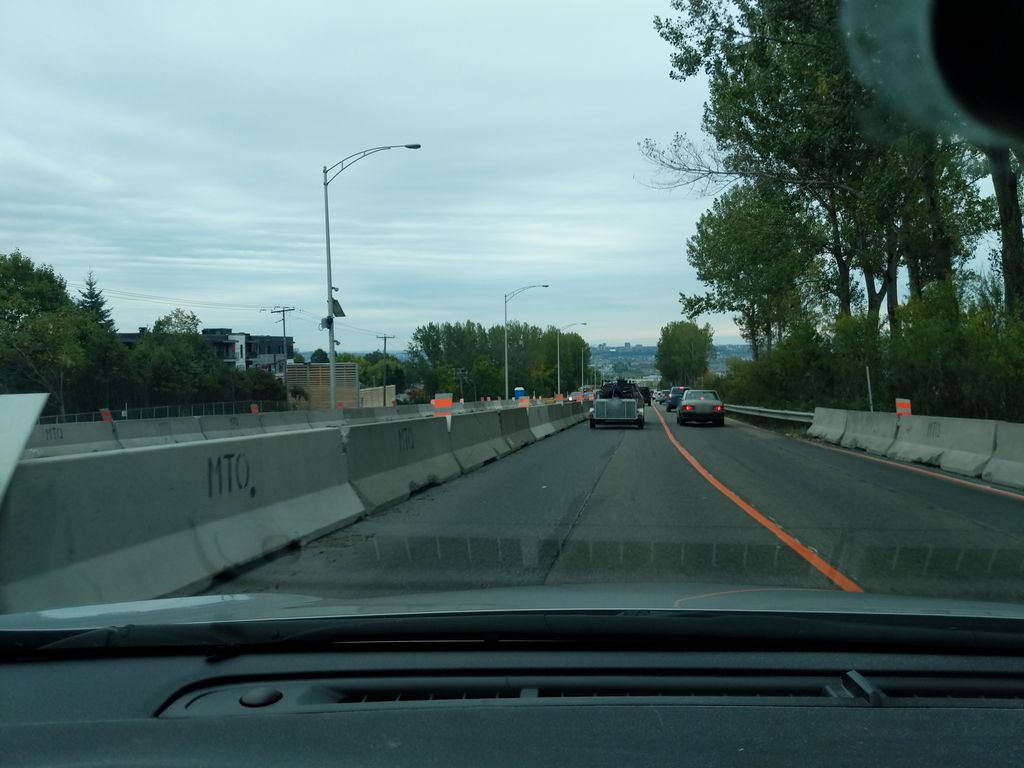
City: quebec_city